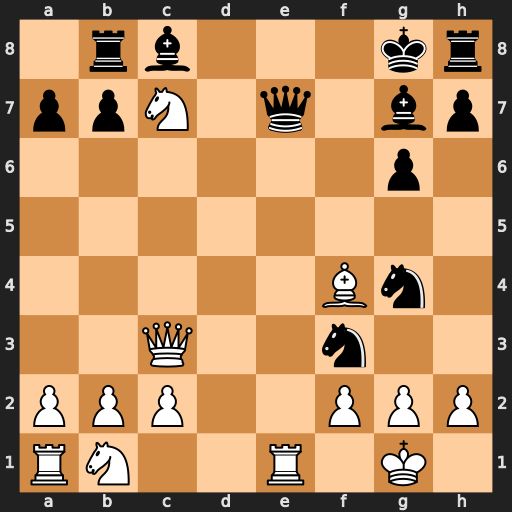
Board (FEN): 1rb3kr/ppN1q1bp/6p1/8/5Bn1/2Q2n2/PPP2PPP/RN2R1K1
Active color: w
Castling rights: -
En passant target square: -
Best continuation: gxf3 Bxc3 Rxe7